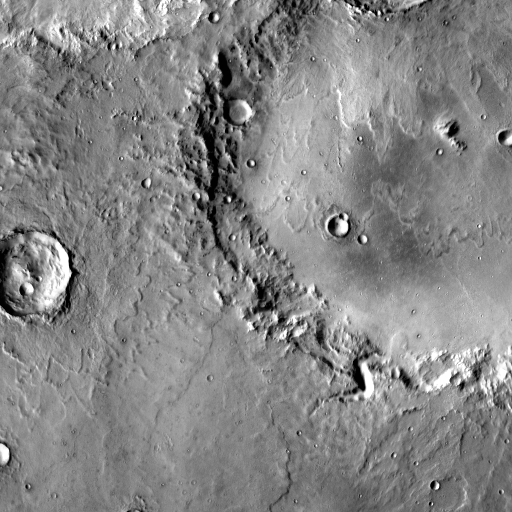
Crater classes present: Background, Other, Layered